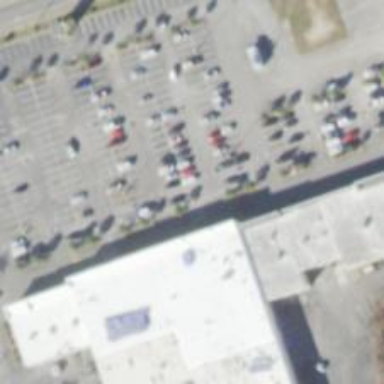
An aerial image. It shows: Parking space.